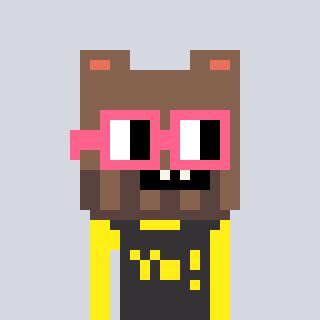
a pixel art character with square pink glasses, a bear-shaped head and a grayscale-colored body on a cool background